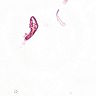
Metastatic tissue present: no